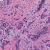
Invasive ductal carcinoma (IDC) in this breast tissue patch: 1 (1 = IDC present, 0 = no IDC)